Question: I'm trying to right-justify an element in my WP header but its not working =/
My twitter follow button is shifting right, what can I be doing wrong?
Thanks!

code: <URL>
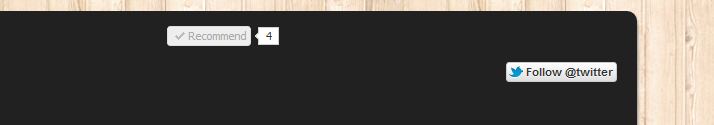
Answer: see the fiddle for code and demo
fiddle: <URL>
demo: <URL>
SS: